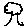
Label: tree